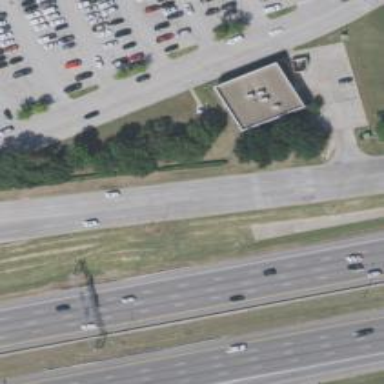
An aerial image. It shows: Secondary road with frontage road.